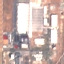
Label: Industrial